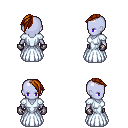
a pixel art fantasy rpg character, female body template, dark elf, purple skin, underdress, white pants, brunette long mohawk hairstyle, metal gloves, ghillies, four views (front, back, left, right), 2x2 character sprite sheet, small pixel art, hard edges, no anti-aliasing